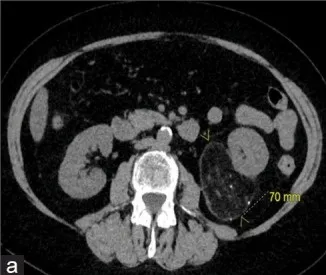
A 64-year-old woman with an incidental angiomyolipoma (AML). (a) Axial computed tomography (CT) of the abdomen and pelvis demonstrating the AML off the inferior pole of the left kidney measuring 70 mm.
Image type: radiology (ct)